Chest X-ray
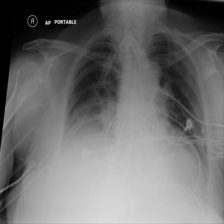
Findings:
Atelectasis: negative
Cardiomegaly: negative
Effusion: negative
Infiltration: positive
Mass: negative
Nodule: negative
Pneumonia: negative
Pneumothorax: negative
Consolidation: negative
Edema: negative
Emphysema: negative
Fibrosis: negative
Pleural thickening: negative
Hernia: negative